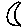
Label: moon